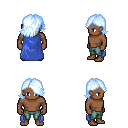
a pixel art fantasy rpg character, male body template, human, dark skin, blue cape, teal pants, white cyan swoop hairstyle, four views (front, back, left, right), 2x2 character sprite sheet, small pixel art, hard edges, no anti-aliasing